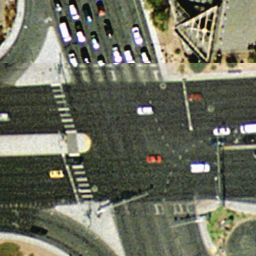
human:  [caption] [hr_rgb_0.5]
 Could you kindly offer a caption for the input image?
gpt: A busy intersection with two roads are not vertical to each other .

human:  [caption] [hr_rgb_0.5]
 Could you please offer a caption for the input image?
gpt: An intersection with some plants at the corners .

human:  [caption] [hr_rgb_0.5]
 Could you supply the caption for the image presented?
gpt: A busy intersection only with some plants at the corners .

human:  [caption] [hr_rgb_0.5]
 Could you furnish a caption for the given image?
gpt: An intersection with many cars on the road .

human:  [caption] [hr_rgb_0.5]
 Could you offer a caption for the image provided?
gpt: An intersection with two roads are not vertical to each other .